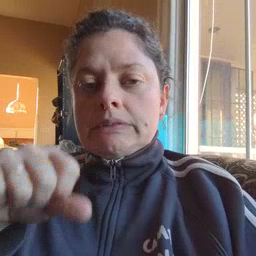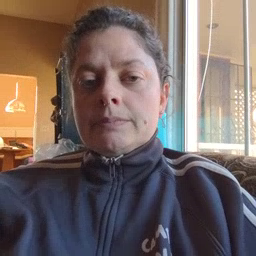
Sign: yes